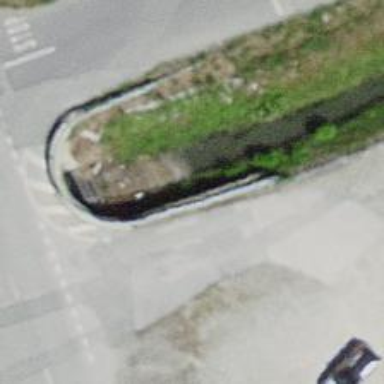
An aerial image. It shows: Culvert tunnel passing through ditch.